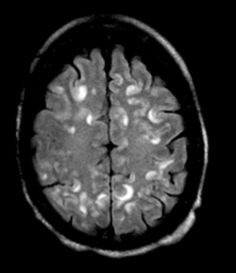
Label: notumor